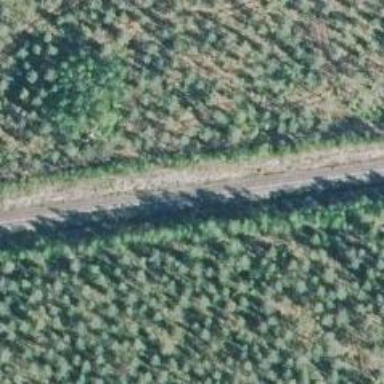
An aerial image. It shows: Railway track classified as Class A.